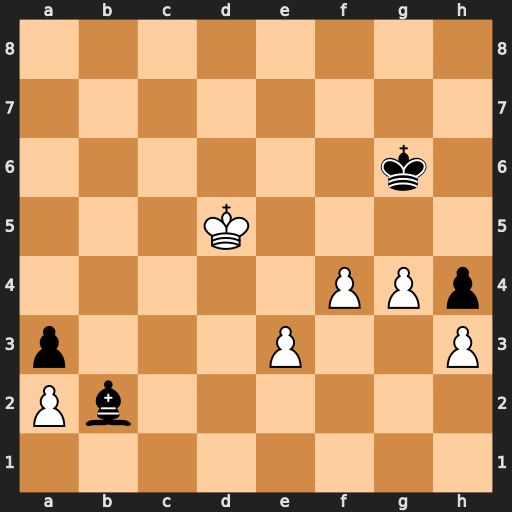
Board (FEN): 8/8/6k1/3K4/5PPp/p3P2P/Pb6/8
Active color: w
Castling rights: -
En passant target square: -
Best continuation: Ke6 Bc1 f5+ Kg5 e4